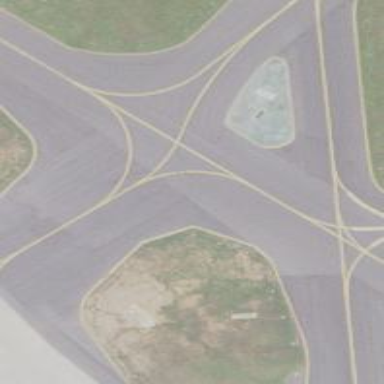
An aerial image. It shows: View of taxiway at the airport.